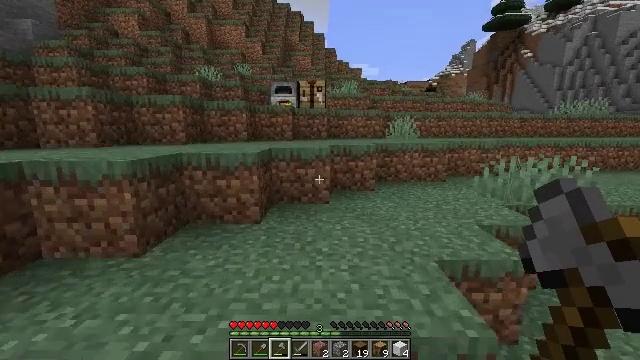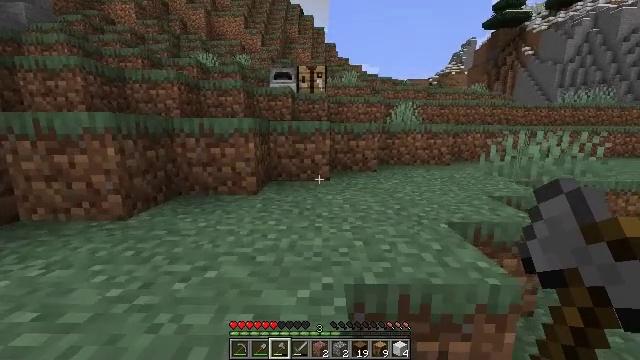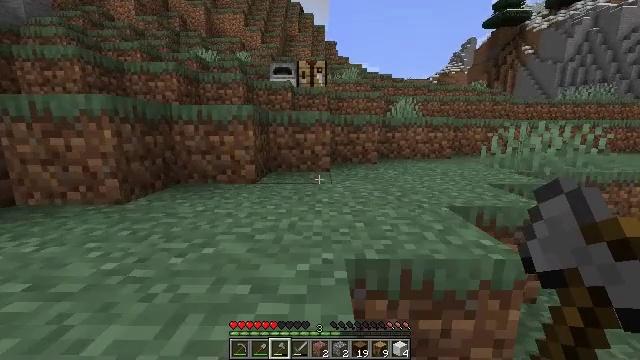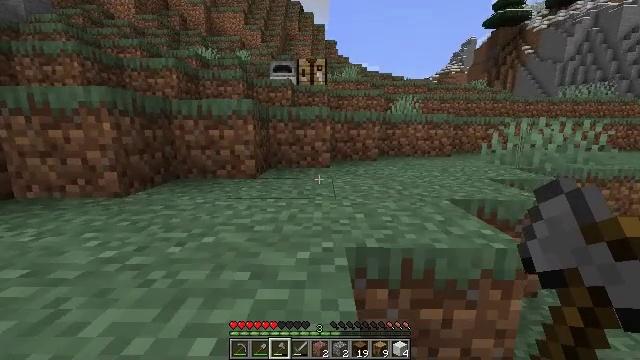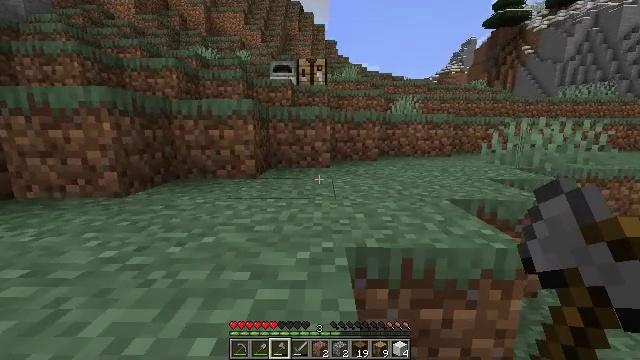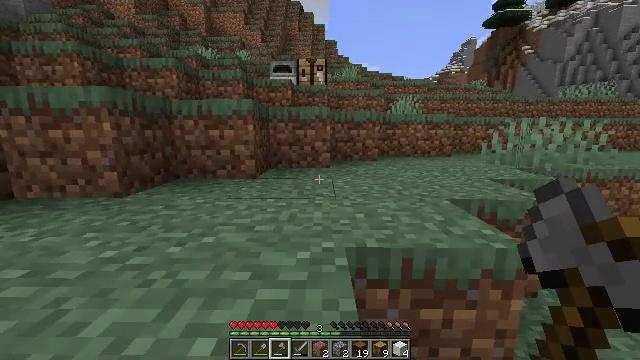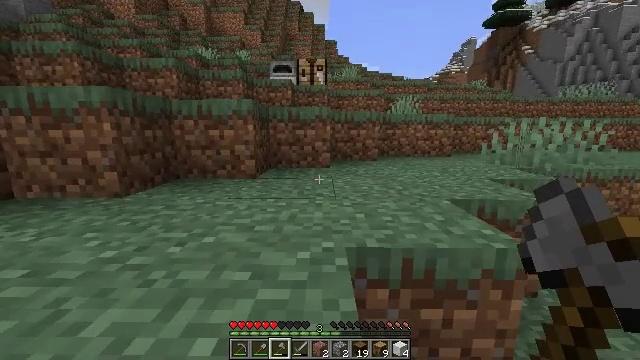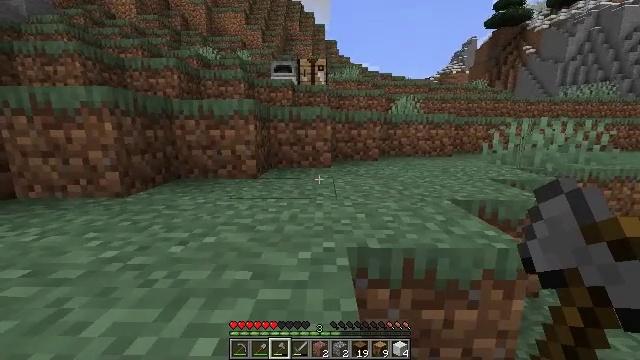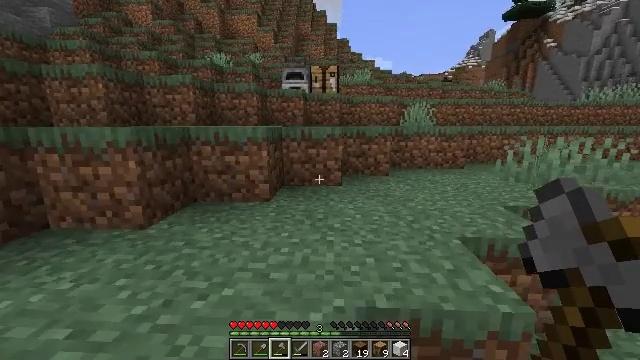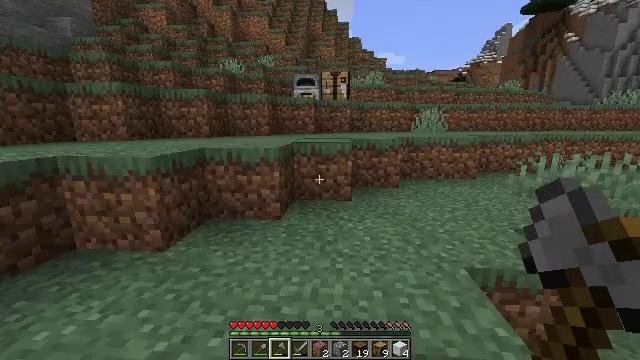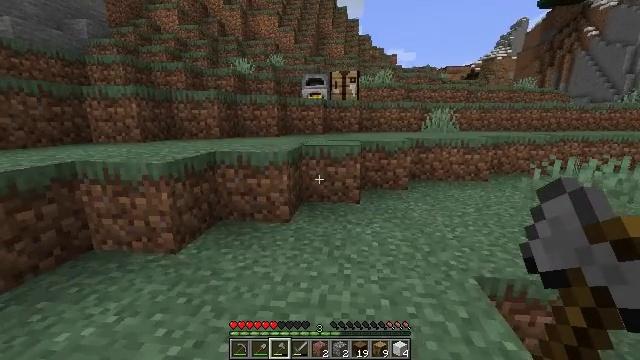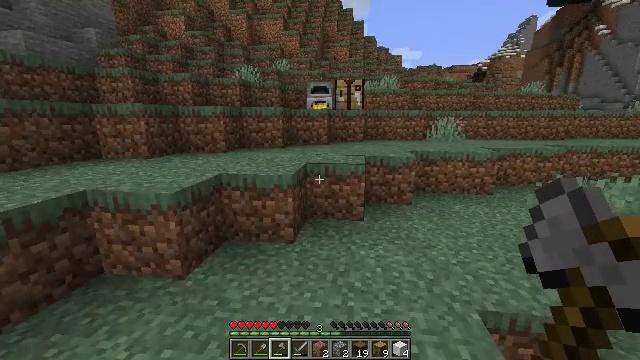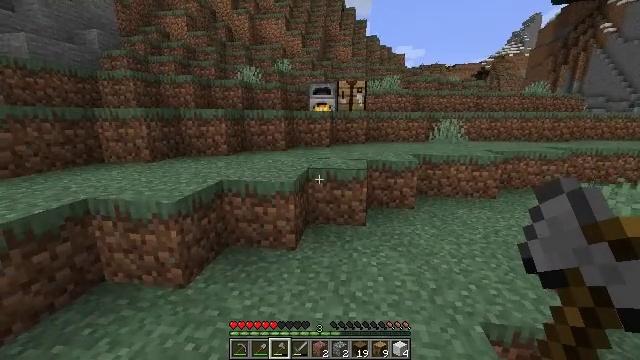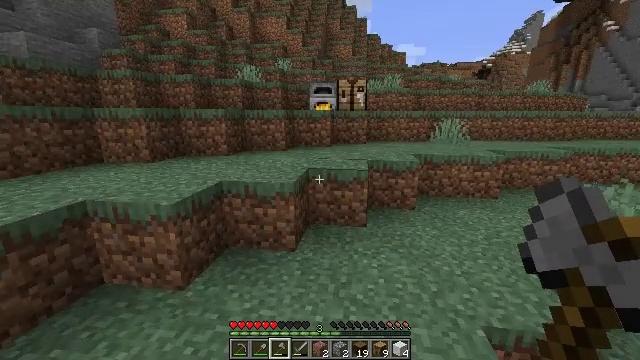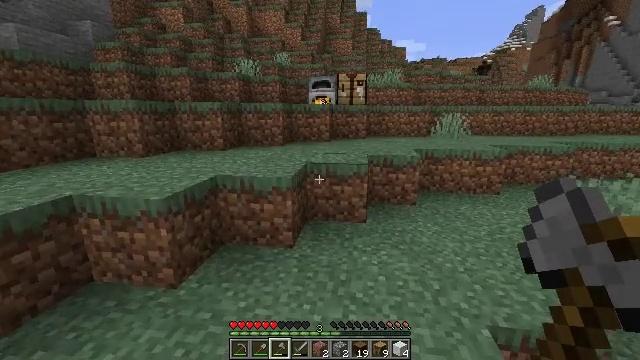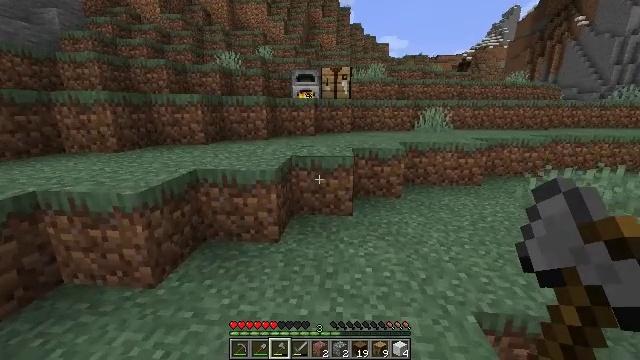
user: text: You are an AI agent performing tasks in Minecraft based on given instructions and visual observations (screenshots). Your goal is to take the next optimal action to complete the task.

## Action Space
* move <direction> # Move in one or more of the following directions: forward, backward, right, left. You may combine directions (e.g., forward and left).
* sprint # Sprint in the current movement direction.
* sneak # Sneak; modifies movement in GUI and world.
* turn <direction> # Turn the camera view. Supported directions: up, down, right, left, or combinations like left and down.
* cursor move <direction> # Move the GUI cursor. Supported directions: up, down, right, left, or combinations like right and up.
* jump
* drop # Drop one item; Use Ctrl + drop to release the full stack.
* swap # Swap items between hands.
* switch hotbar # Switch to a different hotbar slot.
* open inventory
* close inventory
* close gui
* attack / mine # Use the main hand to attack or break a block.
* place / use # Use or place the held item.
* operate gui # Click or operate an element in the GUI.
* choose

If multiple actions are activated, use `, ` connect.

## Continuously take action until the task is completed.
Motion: motion action
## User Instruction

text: craft item air
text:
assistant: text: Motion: move forward
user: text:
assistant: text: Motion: move forward
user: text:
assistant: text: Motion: move forward
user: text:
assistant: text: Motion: move forward
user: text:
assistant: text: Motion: move forward
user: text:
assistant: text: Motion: move forward
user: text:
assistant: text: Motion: move forward
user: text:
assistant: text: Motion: move forward, turn left and down, jump
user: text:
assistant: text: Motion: move forward, turn left, jump
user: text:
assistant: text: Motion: move forward, turn left, jump
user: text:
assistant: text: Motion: move forward, turn left, jump
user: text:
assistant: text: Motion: move forward
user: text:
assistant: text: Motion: move forward
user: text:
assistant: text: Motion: move forward
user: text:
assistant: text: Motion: move forward, turn right
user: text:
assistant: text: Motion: move forward
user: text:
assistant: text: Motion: move forward
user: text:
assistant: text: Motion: move forward
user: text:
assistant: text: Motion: move forward
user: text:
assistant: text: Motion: move forward
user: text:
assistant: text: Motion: move forward
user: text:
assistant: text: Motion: move forward
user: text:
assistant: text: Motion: move forward
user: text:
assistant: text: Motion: move forward
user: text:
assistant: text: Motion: move forward
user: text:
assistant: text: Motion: move forward
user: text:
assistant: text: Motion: move forward
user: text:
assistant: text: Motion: move forward
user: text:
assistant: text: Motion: move forward
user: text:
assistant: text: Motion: move forward, turn right, jump